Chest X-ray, PA view. Patient: 41 years old, sex M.
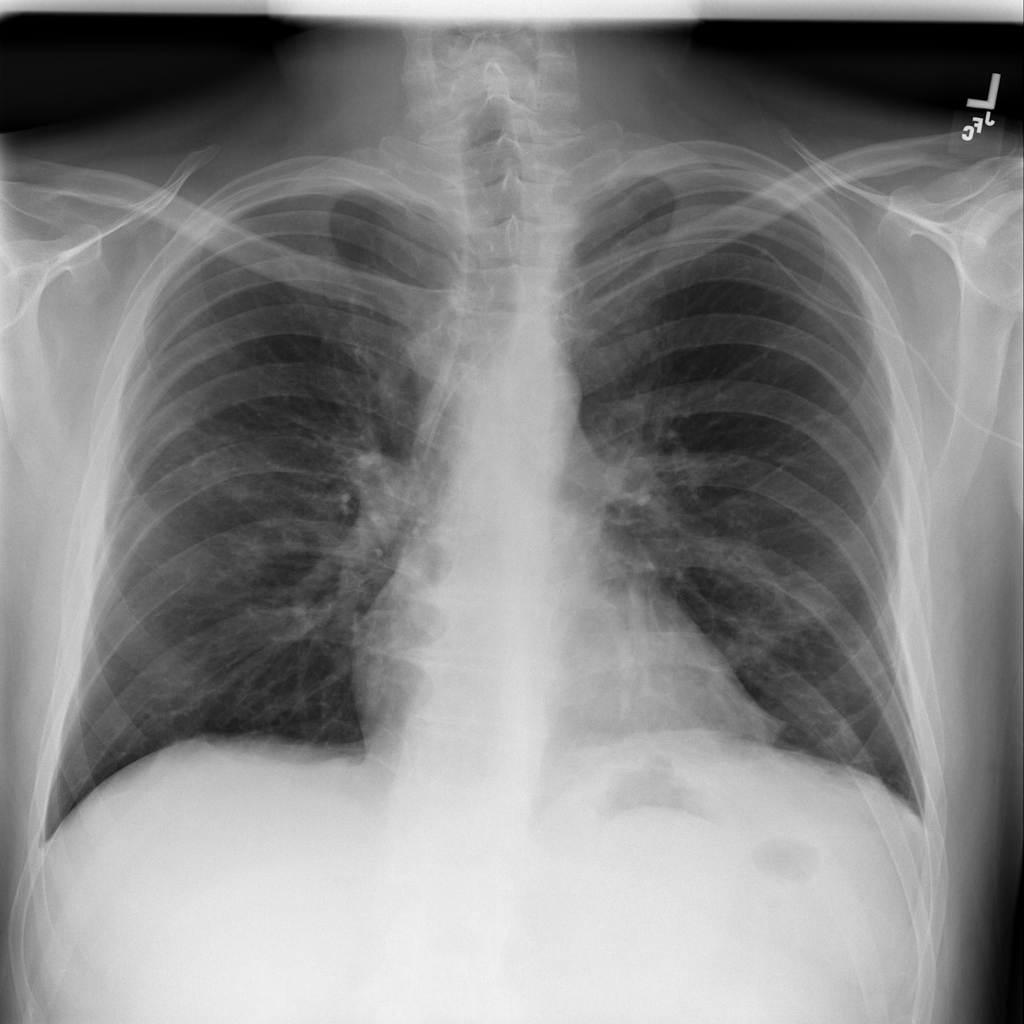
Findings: Infiltration